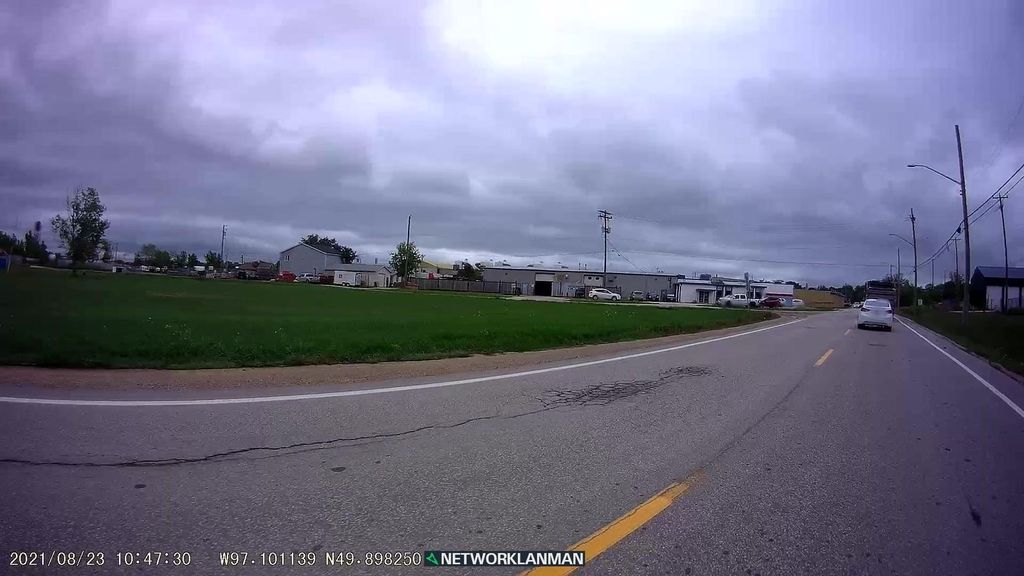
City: winnipeg